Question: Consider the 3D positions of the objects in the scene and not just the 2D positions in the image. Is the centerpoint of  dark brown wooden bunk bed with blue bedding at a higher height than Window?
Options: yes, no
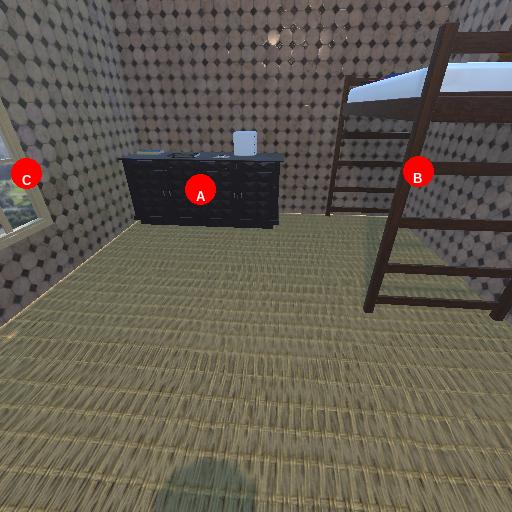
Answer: yes